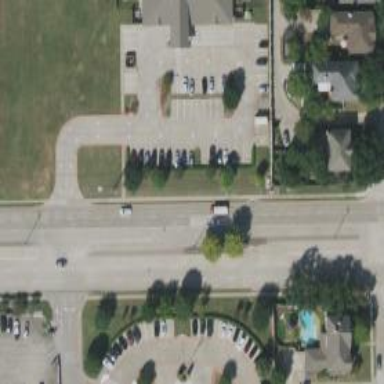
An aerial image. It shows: Secondary road with separate sidewalk.